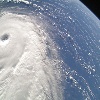
Label: cloud